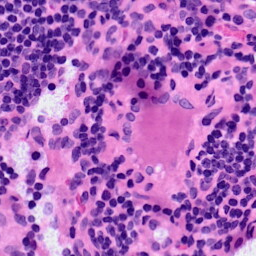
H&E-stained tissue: LymphNode